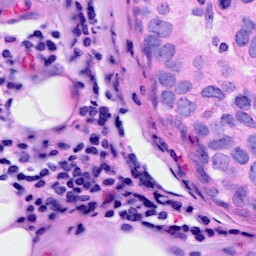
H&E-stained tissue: Breast